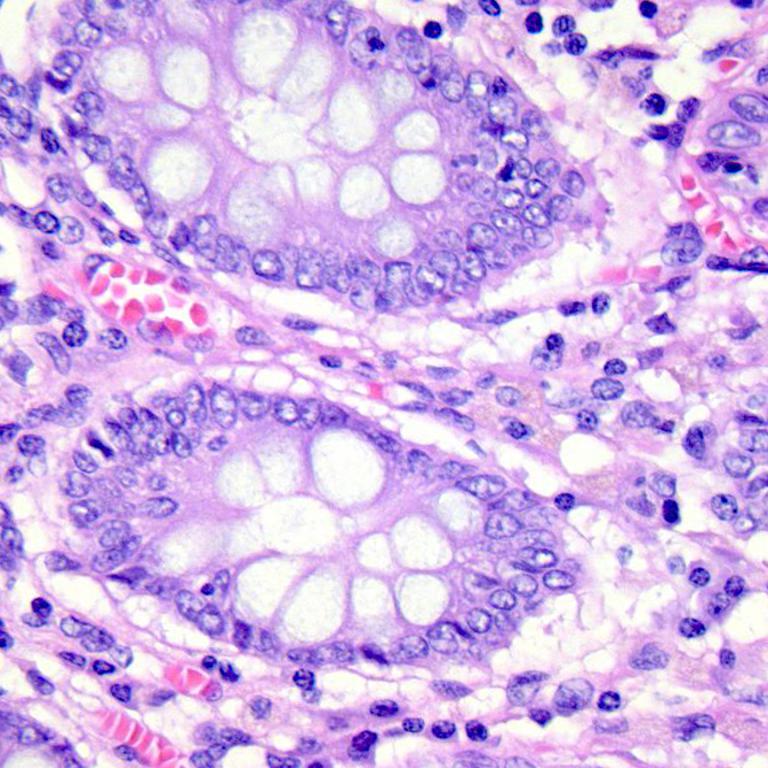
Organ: colon
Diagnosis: benign